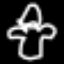
Label: angel